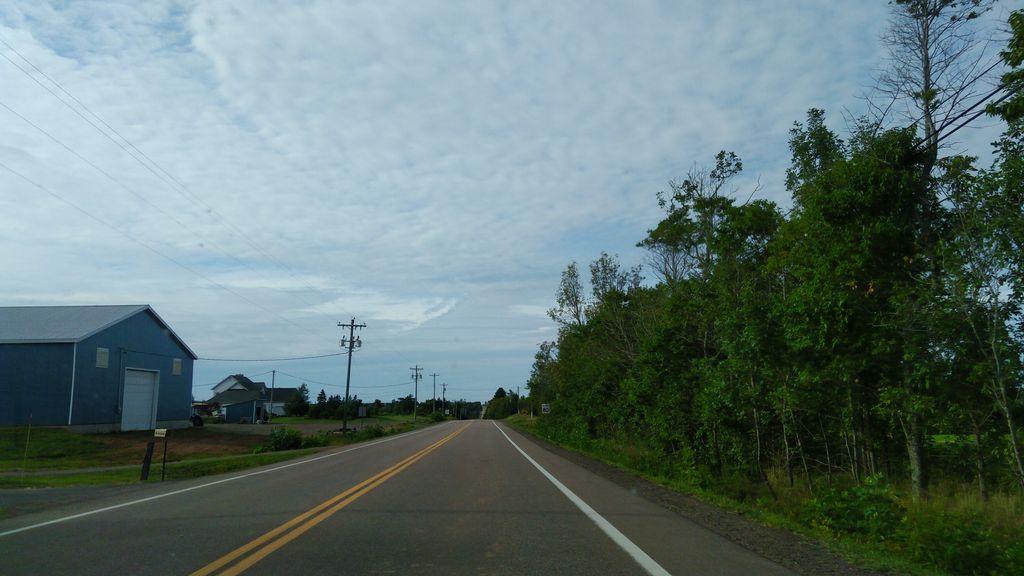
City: charlottetown